Question: I want to display pretty dendrograms for some agglomerative clusters I am generating in Java. I write the clusters out to a file in Newick format. Then, I can get a pretty picture that is almost what I want.
'''
tr = phytreeread('myfile.tree')
phytreetool(tr)
'''

Unfortunately, the X axis is not what I want. I would prefer to "reverse" the axis, because the iterations of the clustering progress from right to left, e.g. 'firstName' and 'setFirstName' get clustered in the first iteration. Does anybody know how I can do that, or at least turn off the X axis labeling? (What is the default axis trying to tell me anyway?)
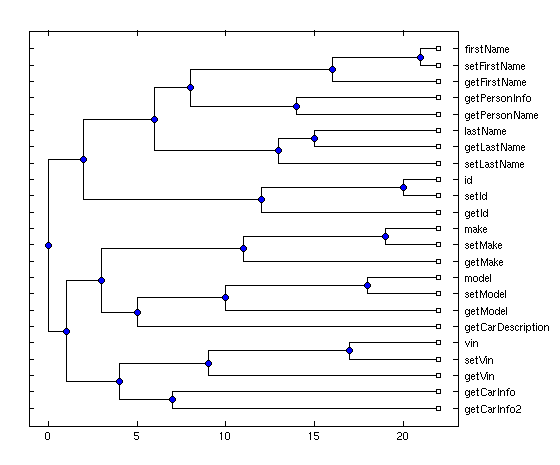
Answer: First, you will need to gain access to the handle for the axes in which the dendrogram is plotted. If it's the only figure open, you can use the function <URL> like so:
'''
phyAxes = findall(0,'Type','axes');
'''
Now, what you want to change the x-axis direction, since this will reverse the plotted dendrogram as well. You actually want to change just the <URL>. If you want to just turn them off, you can do this:
'''
set(phyAxes,'XTick',[]);
'''
Now, I'm not sure what the x-axis is meant to tell you. In your example, it appears that each branch point is positioned at an integer value along the x-axis starting at 0 for the left-most branch point (the "root", I guess). The right-most branch containing 'firstName' and 'setFirstName' is positioned at a value of 21. If you want to change the axis labeling so that the right-most branch is at 0 and the left-most branch is at 21, you can modify the axes as follows:
'''
set(phyAxes,'XTick',0:21,'XTickLabel',num2str((21👎0).'));
'''